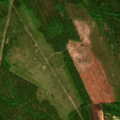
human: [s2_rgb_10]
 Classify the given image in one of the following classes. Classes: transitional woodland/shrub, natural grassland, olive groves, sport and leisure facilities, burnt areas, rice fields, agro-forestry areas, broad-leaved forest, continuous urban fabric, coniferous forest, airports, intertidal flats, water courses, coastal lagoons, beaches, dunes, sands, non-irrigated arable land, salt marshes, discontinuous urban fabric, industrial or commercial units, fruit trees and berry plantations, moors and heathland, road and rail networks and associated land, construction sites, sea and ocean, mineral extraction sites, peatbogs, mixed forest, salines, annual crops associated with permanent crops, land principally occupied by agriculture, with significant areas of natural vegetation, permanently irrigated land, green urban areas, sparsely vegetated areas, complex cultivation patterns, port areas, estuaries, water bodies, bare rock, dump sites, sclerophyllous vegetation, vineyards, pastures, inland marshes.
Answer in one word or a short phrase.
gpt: non-irrigated arable land, coniferous forest, mixed forest, transitional woodland/shrub